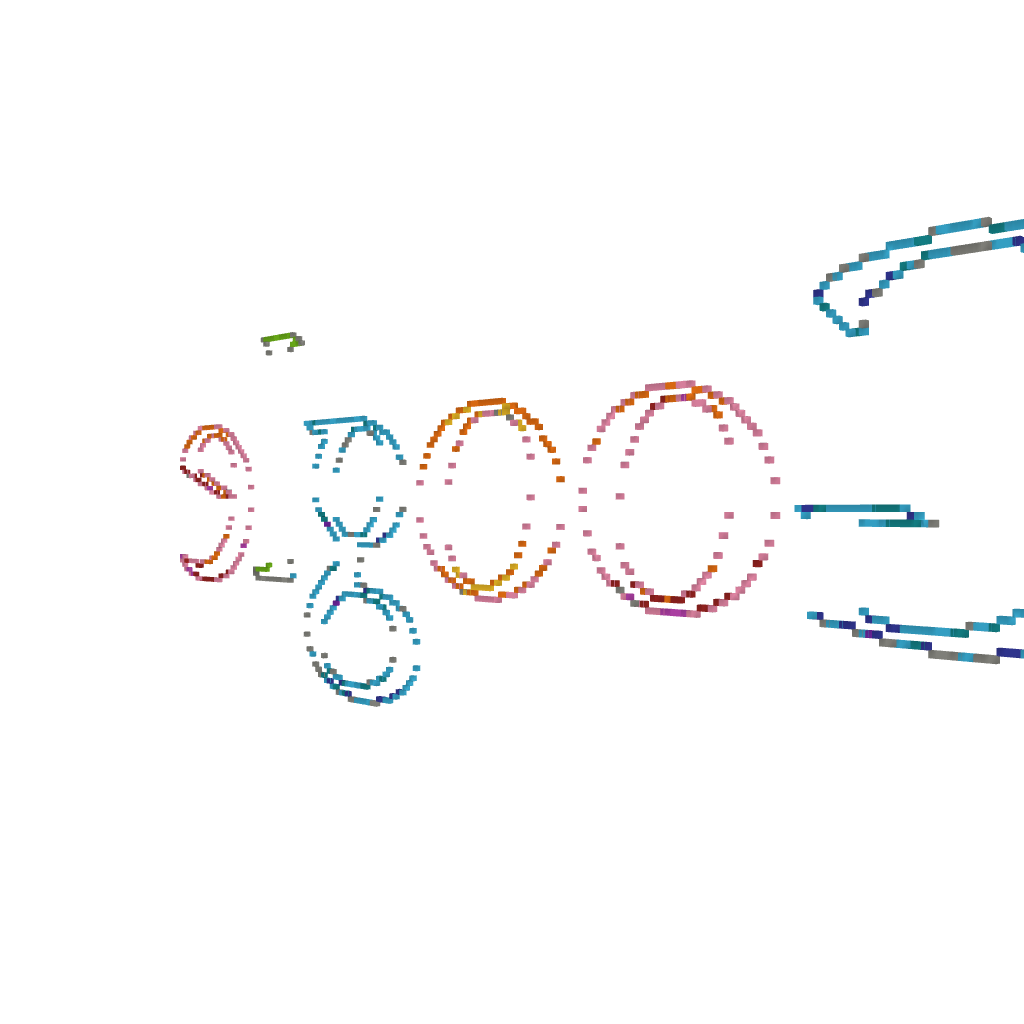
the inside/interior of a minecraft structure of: Google